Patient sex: M
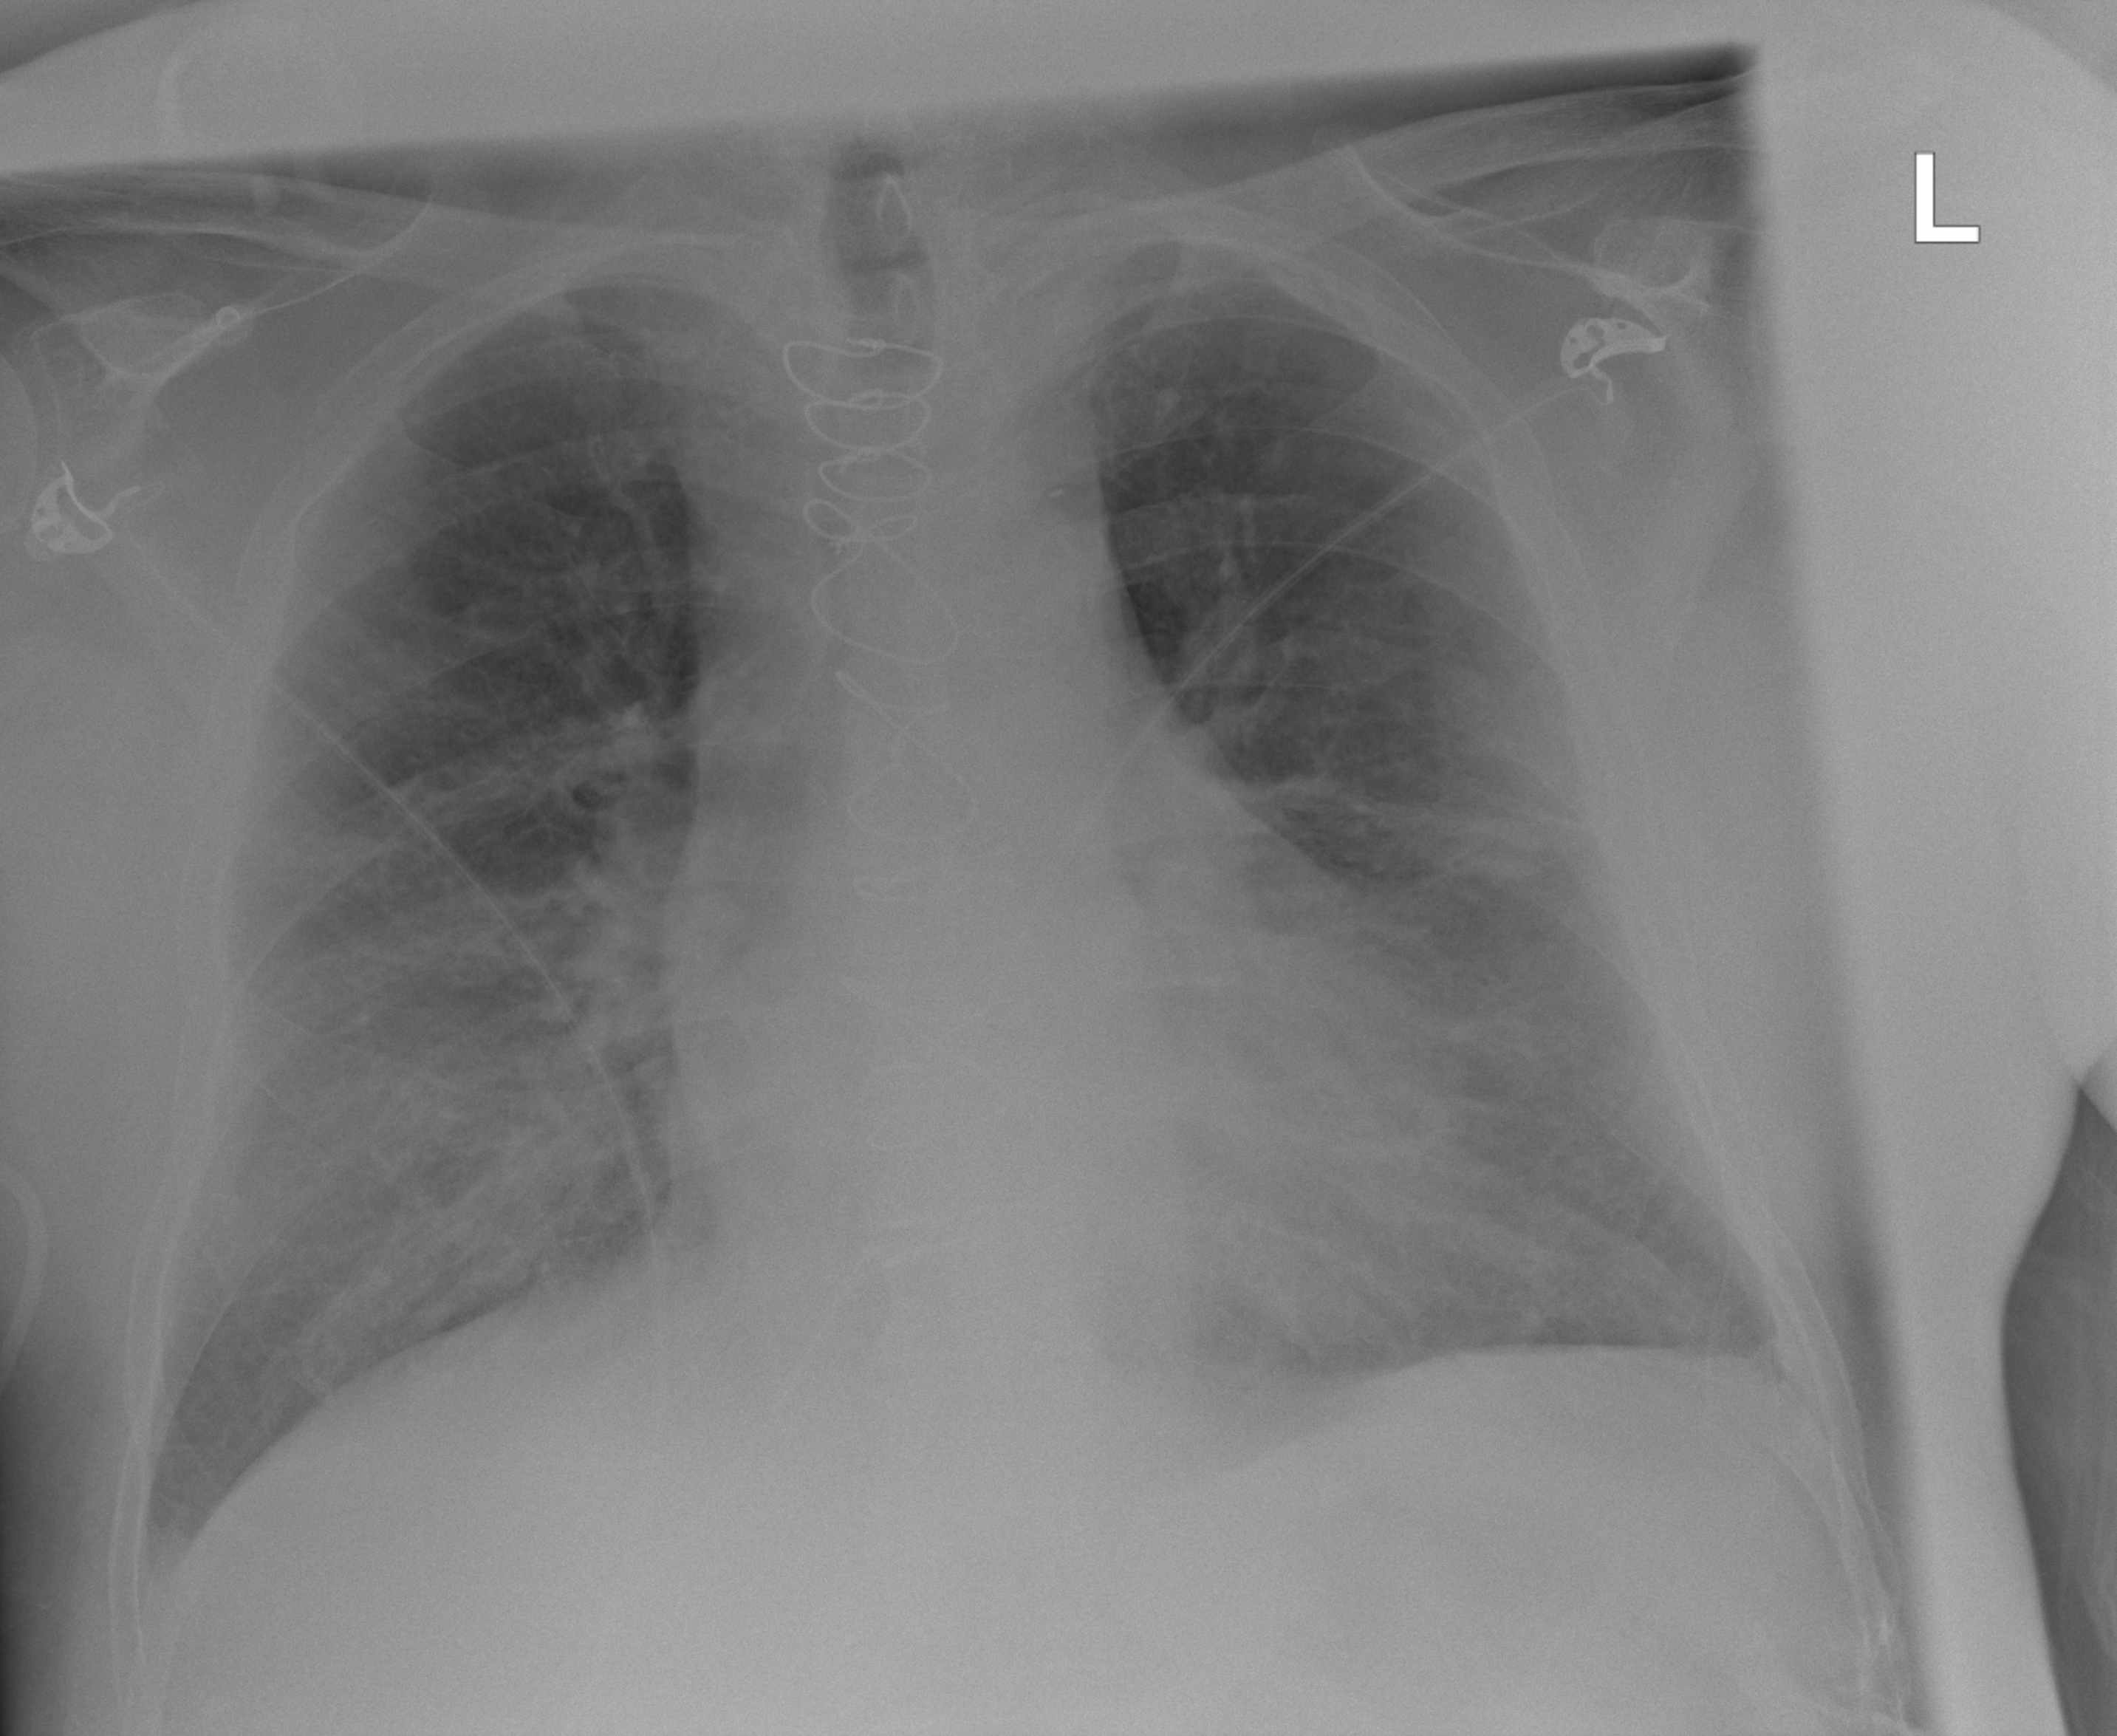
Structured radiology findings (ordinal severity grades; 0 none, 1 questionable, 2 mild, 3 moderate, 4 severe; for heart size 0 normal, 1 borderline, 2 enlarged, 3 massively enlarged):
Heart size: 2
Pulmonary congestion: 2
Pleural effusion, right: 2
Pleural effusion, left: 2
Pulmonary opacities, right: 2
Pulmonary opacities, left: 2
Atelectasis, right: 2
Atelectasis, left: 2